Explain the disparities between the first and second image.
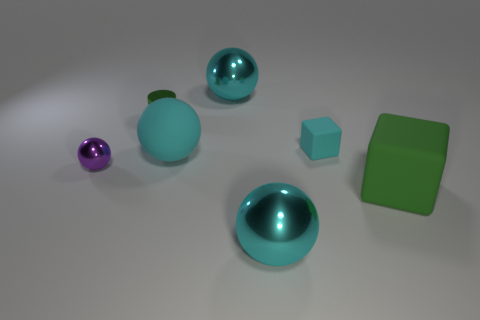
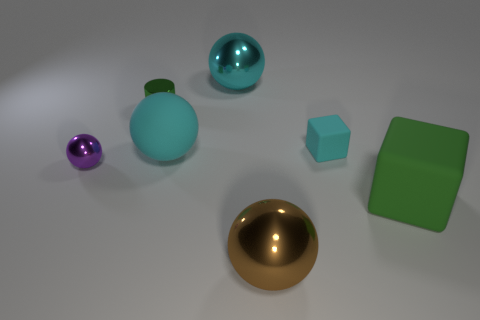
the big cyan metal sphere in front of the big matte cube changed to brown
the big cyan metal ball that is in front of the large cyan rubber sphere turned brown
the big cyan metal sphere in front of the purple shiny ball turned brown
the large cyan metallic ball in front of the tiny purple object turned brown